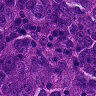
Metastatic tissue present: yes